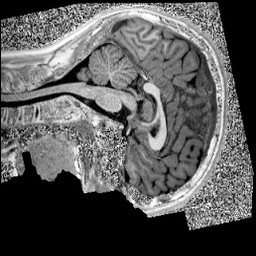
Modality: UNIT1
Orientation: sagittal
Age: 13
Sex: male
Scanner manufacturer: siemens
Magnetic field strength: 3 T
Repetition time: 4 s
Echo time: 0.00299 s